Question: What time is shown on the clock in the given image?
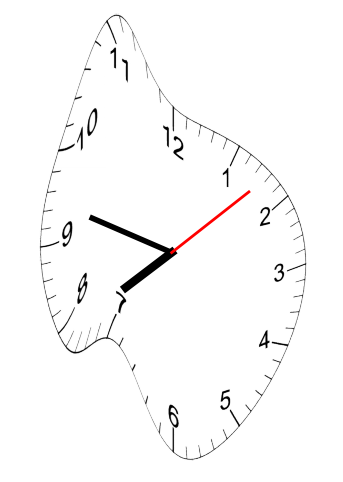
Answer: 07:47:08